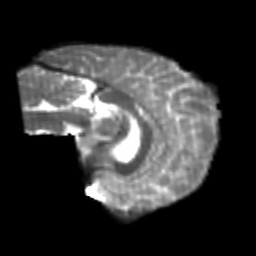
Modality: T2w
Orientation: sagittal
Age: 24
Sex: female
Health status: healthy
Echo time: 0.074 s